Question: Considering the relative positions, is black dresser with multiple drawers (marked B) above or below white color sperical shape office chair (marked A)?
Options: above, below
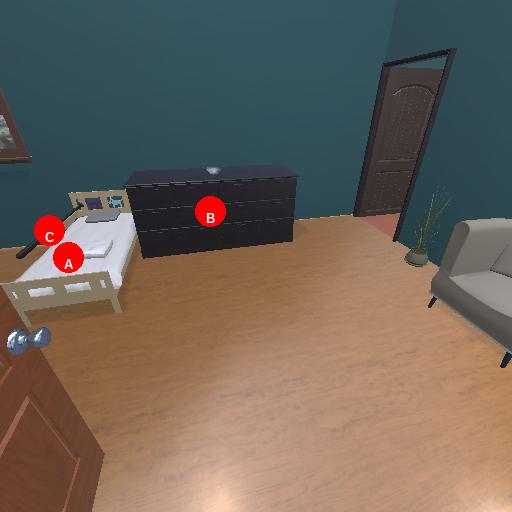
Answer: above